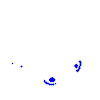
Particle: electron